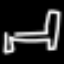
Label: bed